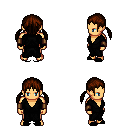
a pixel art fantasy rpg character, male body template, human, tanned skin, gray robe, red pants, brown twin-tailed hairstyle, leather bracers, black slippers, four views (front, back, left, right), 2x2 character sprite sheet, small pixel art, hard edges, no anti-aliasing